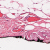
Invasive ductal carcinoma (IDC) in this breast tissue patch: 0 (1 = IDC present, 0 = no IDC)